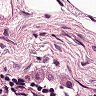
Metastatic tissue present: no